Question: I am implementing a drag/drop function for an application. As you can see below, we have a grid with several squares that are draggable. Also, notice the popup window that you see when hovering over a square.

The problem is when you start the drag event, a ghost of the square is created, but it also includes the popup window. This is what I need to get rid of prior to the drag event starting.
<URL>
Is there a way to capture an event right before the ghost image is created, so I can dismiss the popup first?
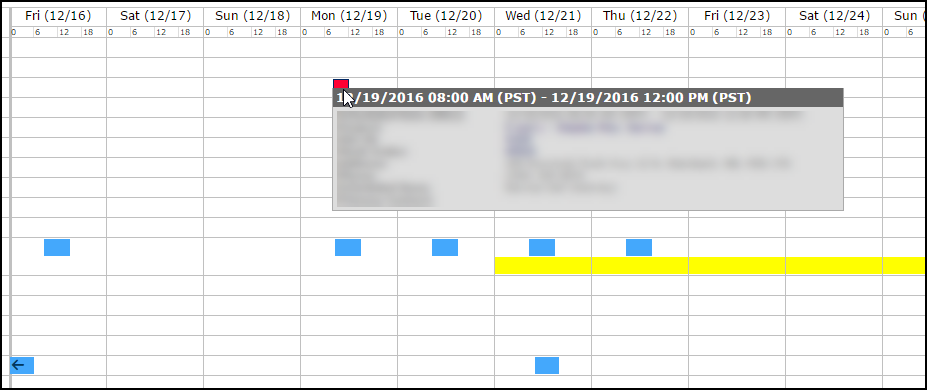
Answer: I was able to fix it with this...
'''
$('.booked').on('dragstart', function (event) {
self.funcs.hideWindow();
}
'''